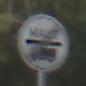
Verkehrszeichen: EndeMautpflicht
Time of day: Midday
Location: Outdoor (Nature)
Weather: Clear
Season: Summer
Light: Natural